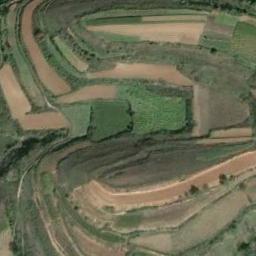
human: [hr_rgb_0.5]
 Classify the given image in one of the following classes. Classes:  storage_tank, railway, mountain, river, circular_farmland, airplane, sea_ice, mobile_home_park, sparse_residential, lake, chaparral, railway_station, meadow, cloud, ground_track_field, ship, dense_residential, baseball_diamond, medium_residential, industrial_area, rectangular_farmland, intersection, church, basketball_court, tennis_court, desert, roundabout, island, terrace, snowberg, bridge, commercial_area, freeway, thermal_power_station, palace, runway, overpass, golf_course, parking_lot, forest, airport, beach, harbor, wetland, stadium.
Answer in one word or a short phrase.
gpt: terrace